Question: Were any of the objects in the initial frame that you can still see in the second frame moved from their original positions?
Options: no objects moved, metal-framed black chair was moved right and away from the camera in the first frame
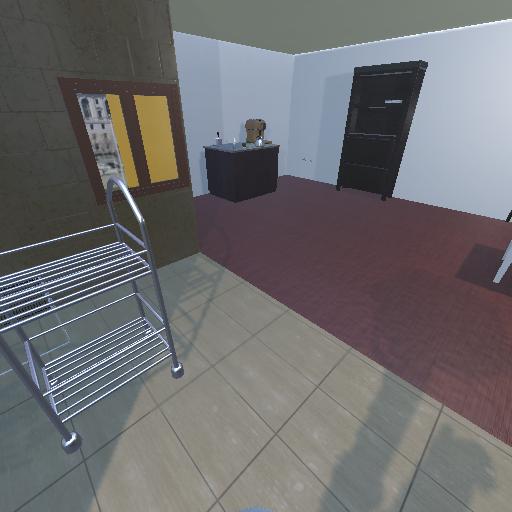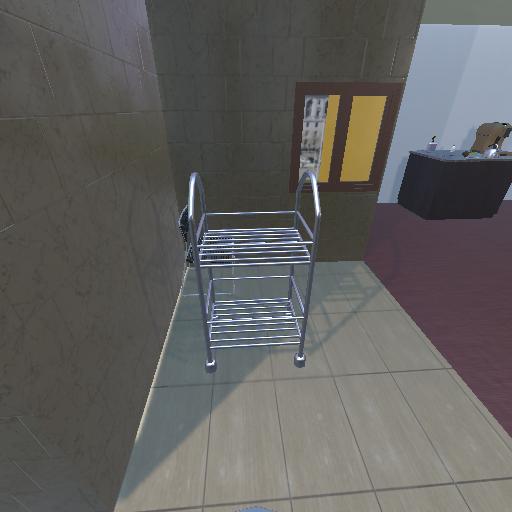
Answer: no objects moved